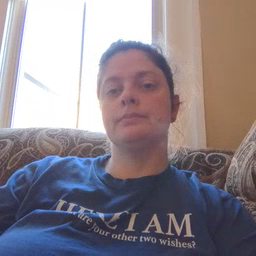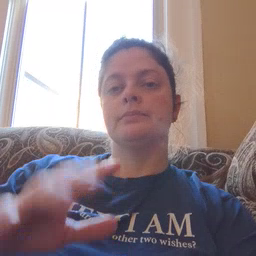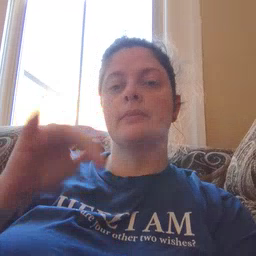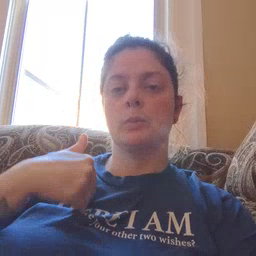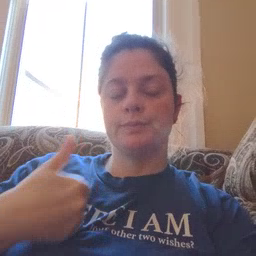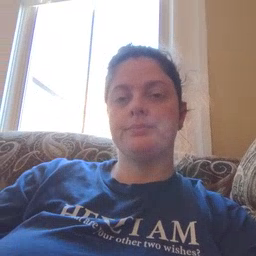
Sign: animal